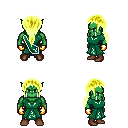
a pixel art fantasy rpg character, male body template, orc, green skin, sash dress, gold greaves, gold ponytail hairstyle, gold gloves, brown shoes, four views (front, back, left, right), 2x2 character sprite sheet, small pixel art, hard edges, no anti-aliasing